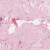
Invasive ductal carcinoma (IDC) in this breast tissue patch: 0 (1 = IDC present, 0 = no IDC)